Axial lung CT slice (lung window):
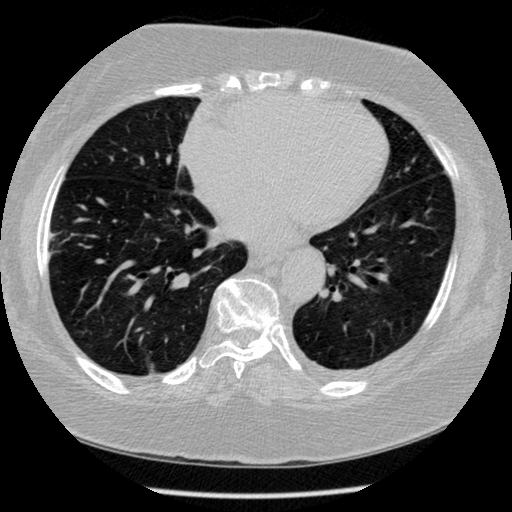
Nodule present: no